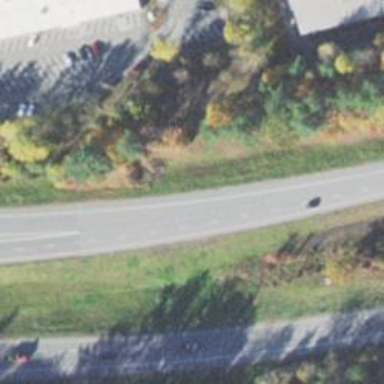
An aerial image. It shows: Motorway junction.